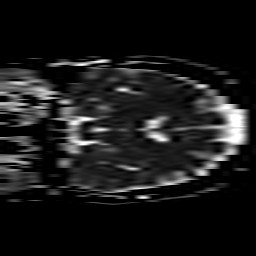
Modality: ADC
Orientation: coronal
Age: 42
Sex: female
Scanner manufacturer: philips
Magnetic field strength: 1.5 T
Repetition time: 4.822 s
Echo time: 0.07764 s